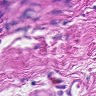
Metastatic tissue present: no